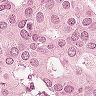
Metastatic tissue present: yes